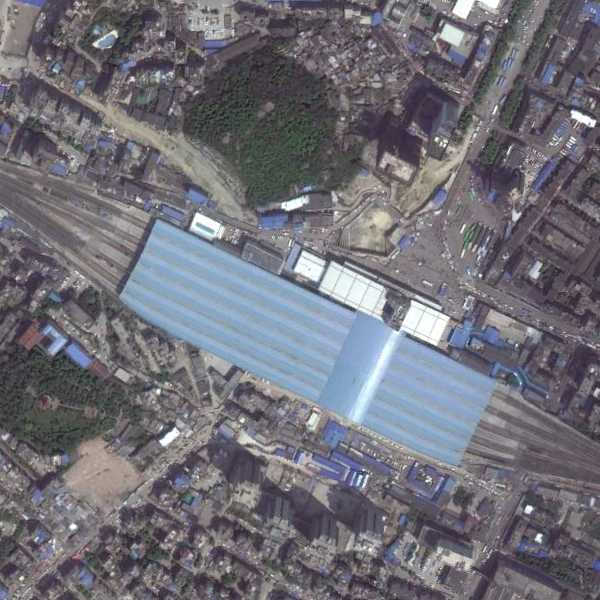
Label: RailwayStation